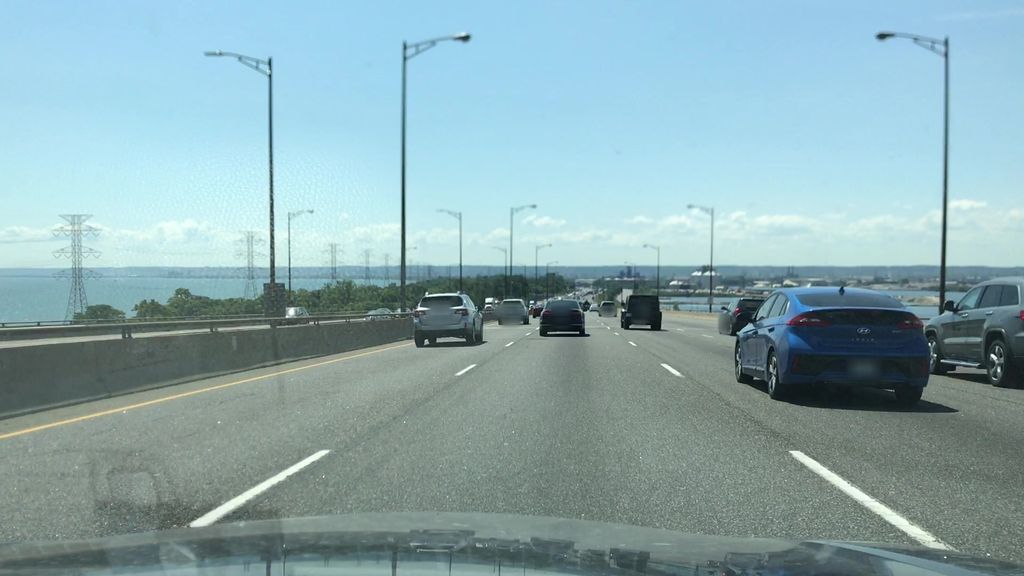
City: hamilton